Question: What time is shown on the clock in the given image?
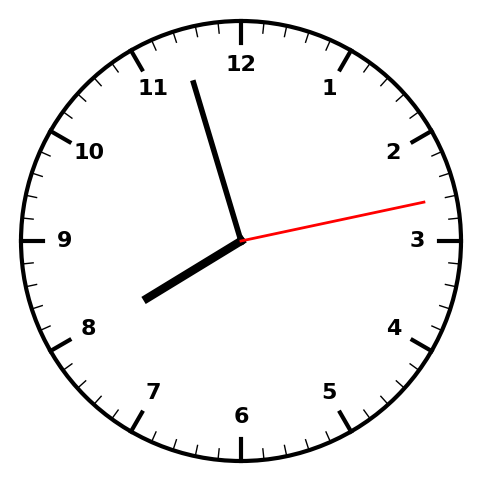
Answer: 07:57:13